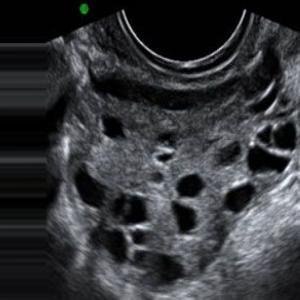
Label: infected